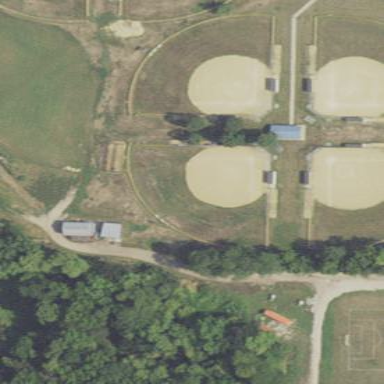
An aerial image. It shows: Softball pitch designated for baseball sports.